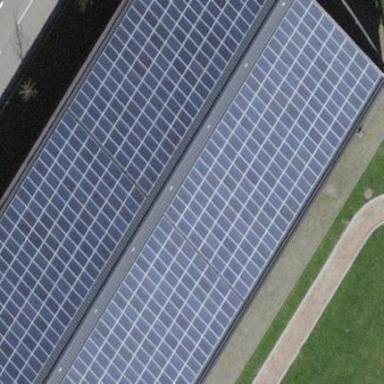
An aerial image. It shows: Solar power generator.